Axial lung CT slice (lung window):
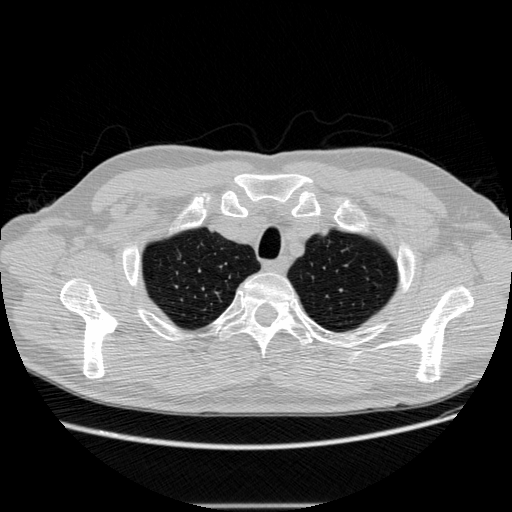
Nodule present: no